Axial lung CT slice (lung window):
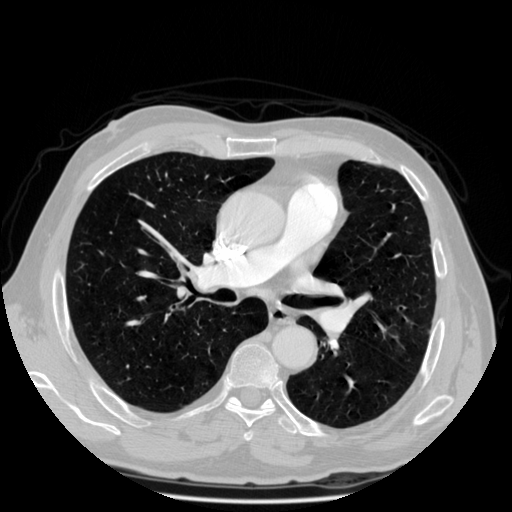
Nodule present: no